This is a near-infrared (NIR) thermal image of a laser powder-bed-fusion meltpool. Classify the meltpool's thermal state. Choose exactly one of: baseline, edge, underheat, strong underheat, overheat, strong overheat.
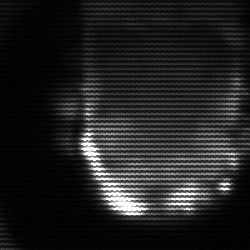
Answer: baseline